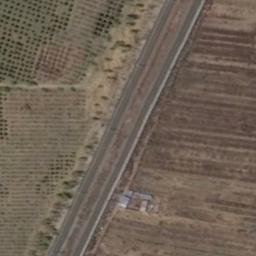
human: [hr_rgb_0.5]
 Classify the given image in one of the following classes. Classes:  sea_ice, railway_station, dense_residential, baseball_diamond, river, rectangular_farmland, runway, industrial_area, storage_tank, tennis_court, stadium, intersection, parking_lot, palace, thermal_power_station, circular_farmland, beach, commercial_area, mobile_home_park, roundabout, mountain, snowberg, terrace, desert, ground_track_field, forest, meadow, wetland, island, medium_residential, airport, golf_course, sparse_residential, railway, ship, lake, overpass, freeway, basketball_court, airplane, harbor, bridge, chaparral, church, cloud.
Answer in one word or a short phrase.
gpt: railway